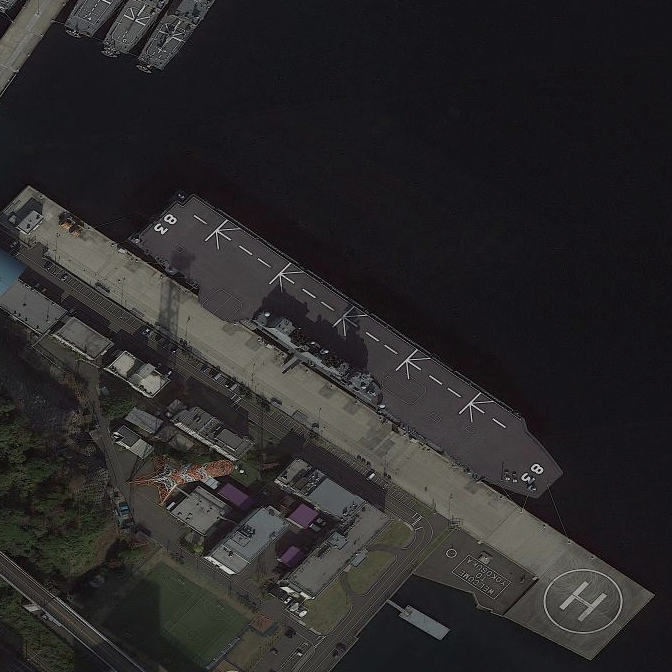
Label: assault